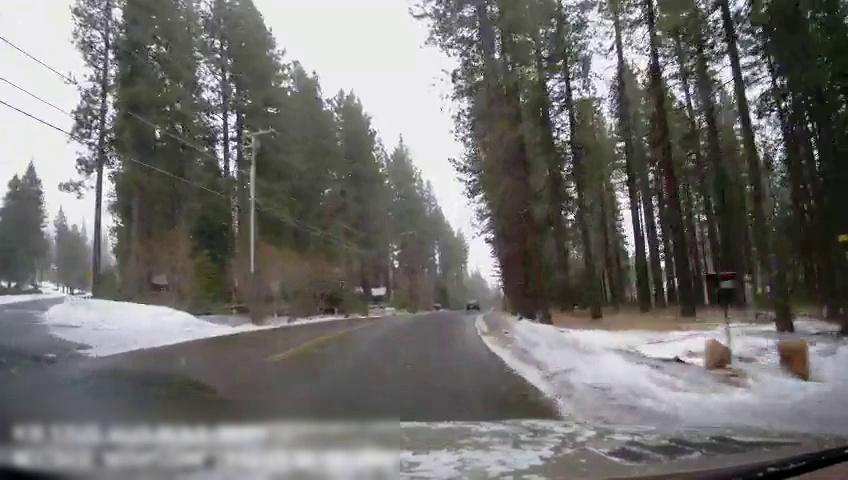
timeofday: Day
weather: Snowy
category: Drivable Space
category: Vehicles | SUV
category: Lanes | Current Lane
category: Lanes | Current Lane